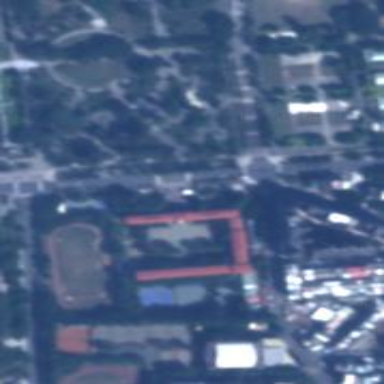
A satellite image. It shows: School.